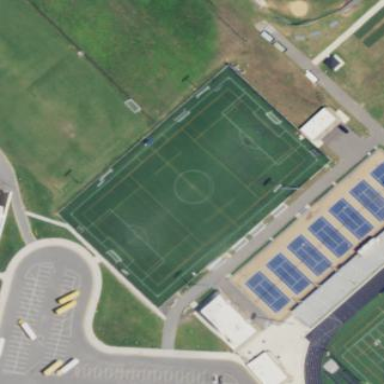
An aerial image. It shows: Soccer pitch for outdoor sports and leisure activities.